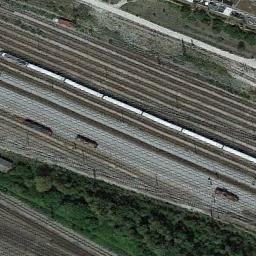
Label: railway